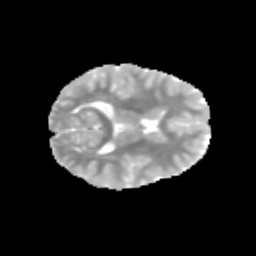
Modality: MD
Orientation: axial
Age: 11
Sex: female
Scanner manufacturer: siemens
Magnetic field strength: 3 T
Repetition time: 3.8 s
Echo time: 0.07 s